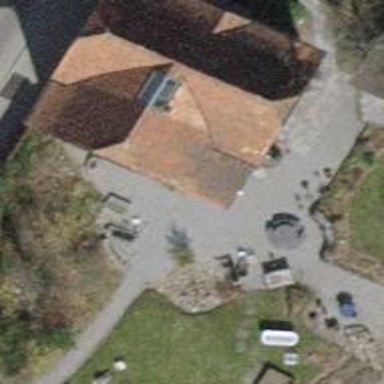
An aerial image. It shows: Detached building.